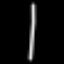
Label: line